Aerial crown-view tile of a tropical tree (Barro Colorado Island, Panama), acquired 20250915:
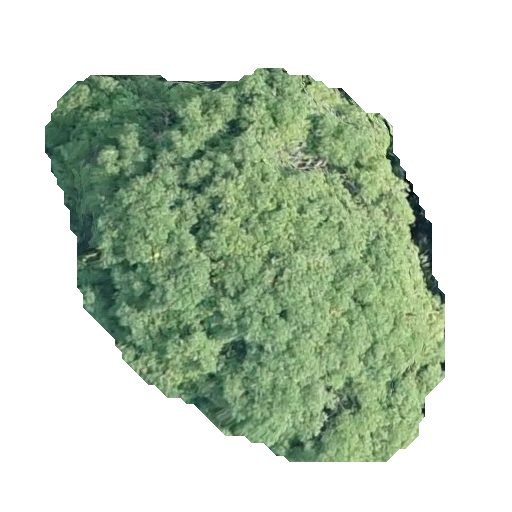
Species: Handroanthus guayacan
GBIF accepted scientific name: Handroanthus guayacan
Crown area: 169.518 m²